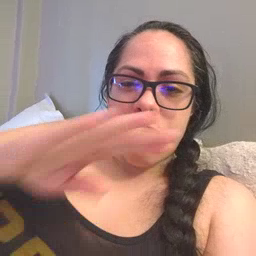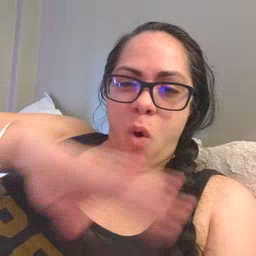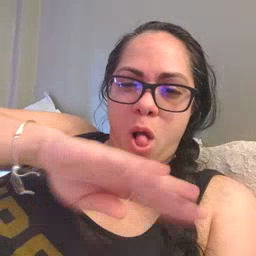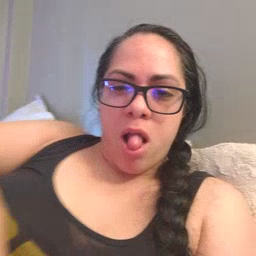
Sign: fall